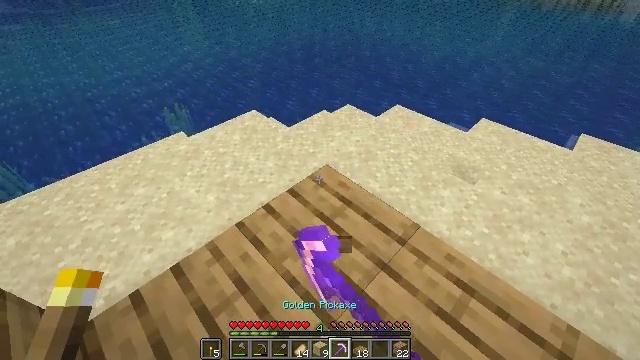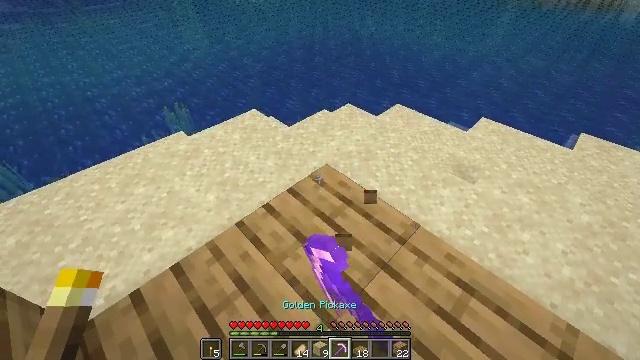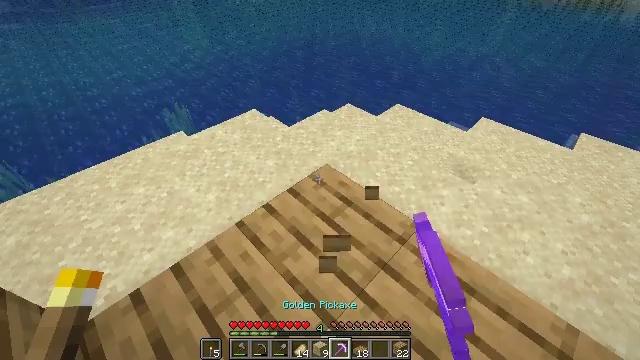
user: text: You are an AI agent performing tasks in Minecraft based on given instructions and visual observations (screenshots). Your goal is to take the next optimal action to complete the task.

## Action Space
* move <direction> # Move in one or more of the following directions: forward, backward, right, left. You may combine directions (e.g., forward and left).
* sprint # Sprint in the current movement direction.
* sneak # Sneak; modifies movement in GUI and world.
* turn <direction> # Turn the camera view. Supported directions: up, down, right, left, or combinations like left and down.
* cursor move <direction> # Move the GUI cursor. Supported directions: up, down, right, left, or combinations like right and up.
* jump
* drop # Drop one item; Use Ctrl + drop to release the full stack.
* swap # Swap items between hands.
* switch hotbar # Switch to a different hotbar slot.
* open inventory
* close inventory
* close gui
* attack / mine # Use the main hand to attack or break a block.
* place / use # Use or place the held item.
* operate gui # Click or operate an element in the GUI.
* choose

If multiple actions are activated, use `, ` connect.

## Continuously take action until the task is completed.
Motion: motion action
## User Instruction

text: Remove the glass to use the space.
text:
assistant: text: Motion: attack / mine
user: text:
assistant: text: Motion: attack / mine
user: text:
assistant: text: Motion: attack / mine